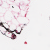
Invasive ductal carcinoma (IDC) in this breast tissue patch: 0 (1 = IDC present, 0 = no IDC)